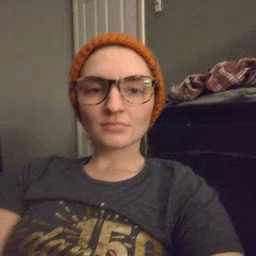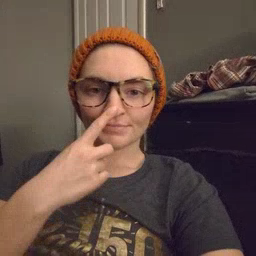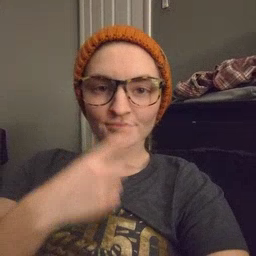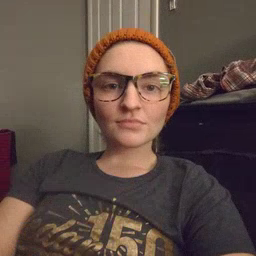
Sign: nose